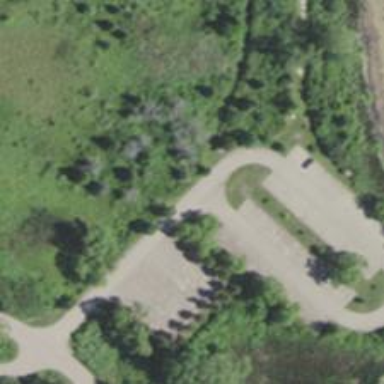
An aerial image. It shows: Parking area designated for trailhead.